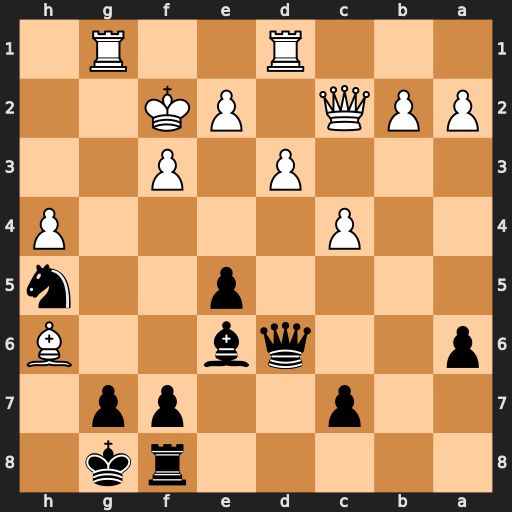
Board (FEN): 5rk1/2p2pp1/p2qb2B/4p2n/2P4P/3P1P2/PPQ1PK2/3R2R1
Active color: b
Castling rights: -
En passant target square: -
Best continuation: Qd4+ e3 Qxh4+ Kf1 Ng3+ Rxg3 Qxg3